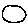
Label: moon